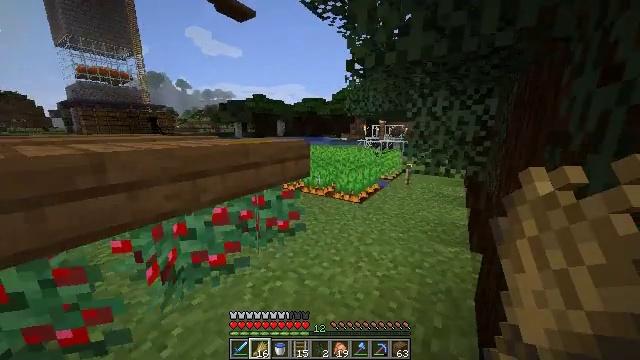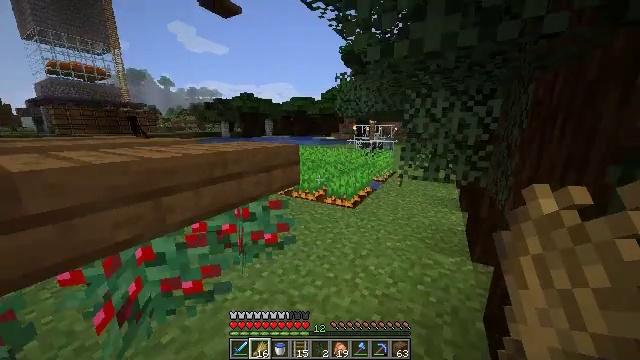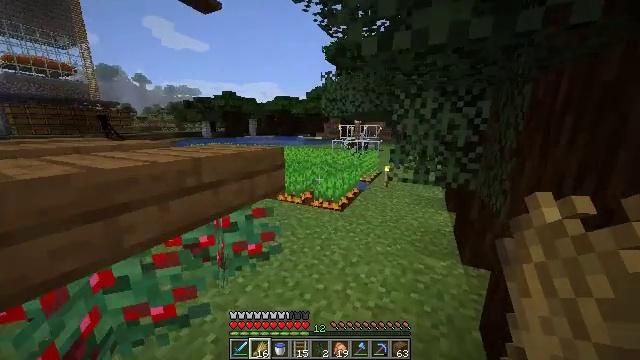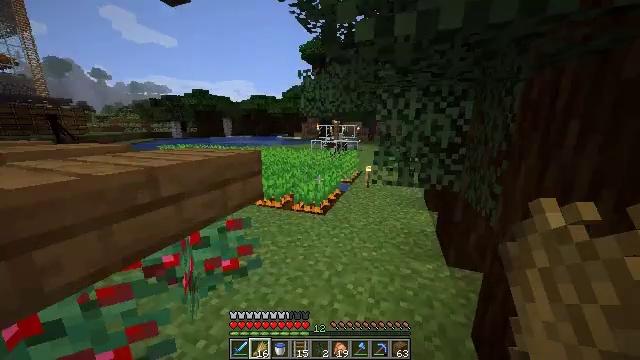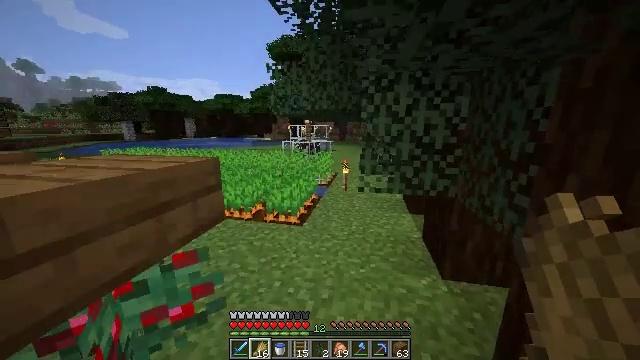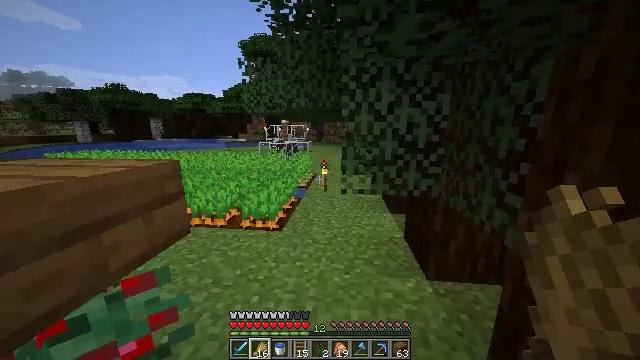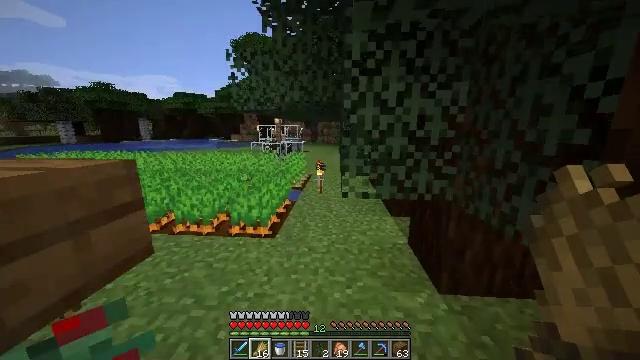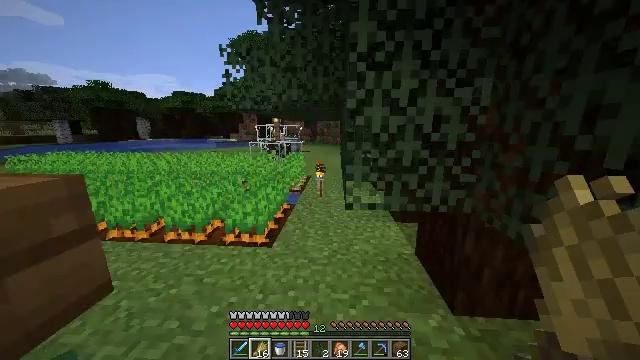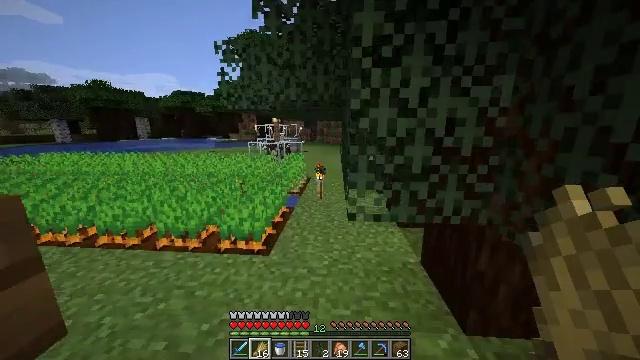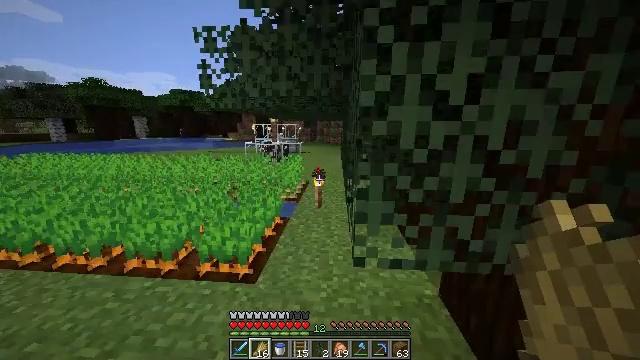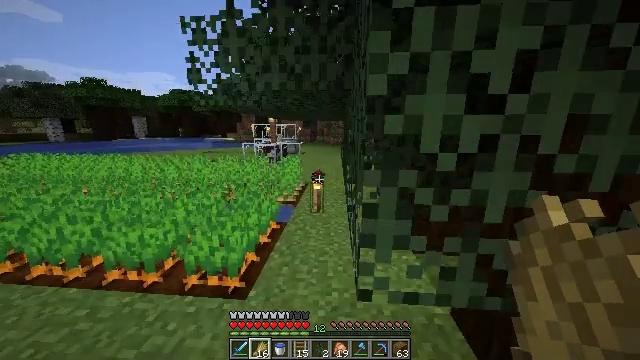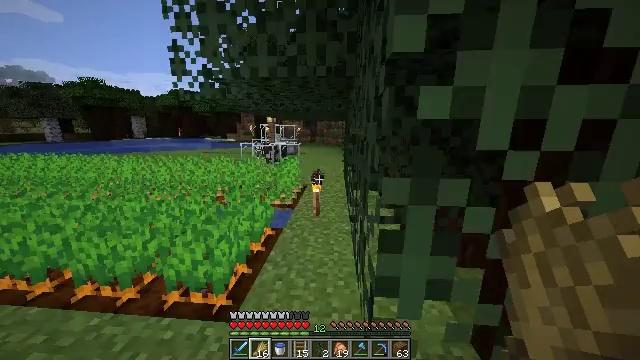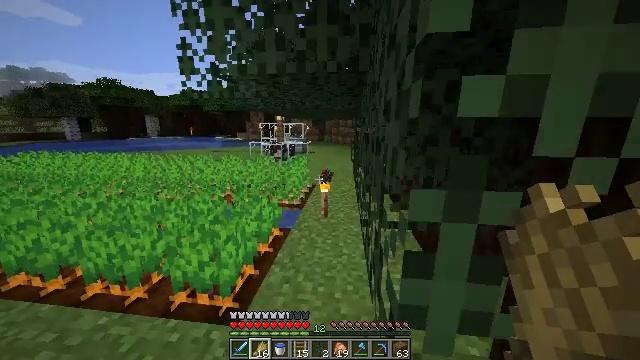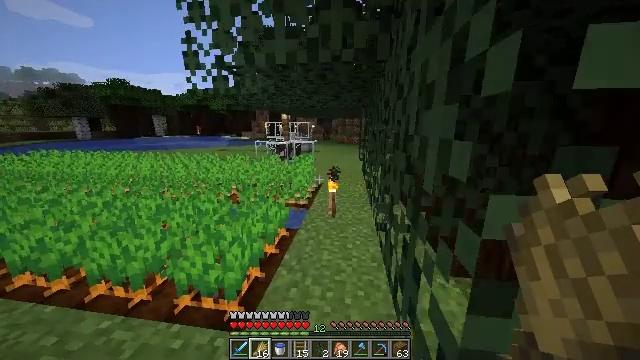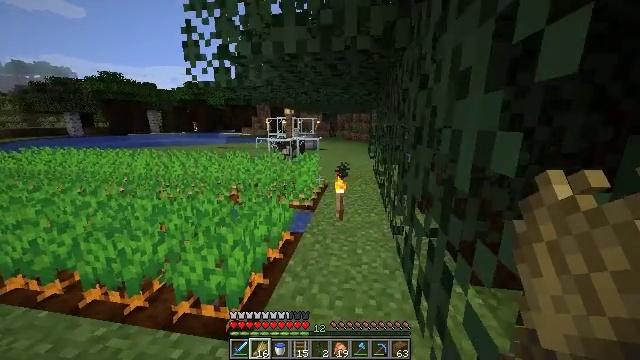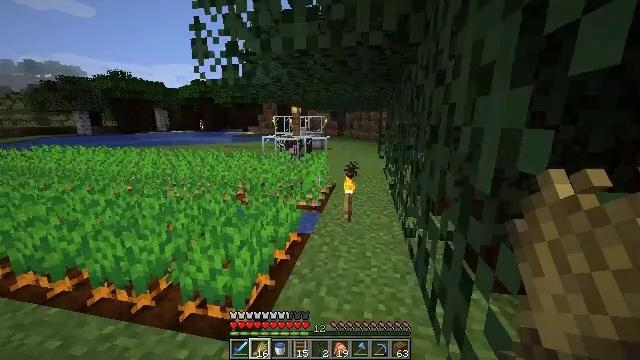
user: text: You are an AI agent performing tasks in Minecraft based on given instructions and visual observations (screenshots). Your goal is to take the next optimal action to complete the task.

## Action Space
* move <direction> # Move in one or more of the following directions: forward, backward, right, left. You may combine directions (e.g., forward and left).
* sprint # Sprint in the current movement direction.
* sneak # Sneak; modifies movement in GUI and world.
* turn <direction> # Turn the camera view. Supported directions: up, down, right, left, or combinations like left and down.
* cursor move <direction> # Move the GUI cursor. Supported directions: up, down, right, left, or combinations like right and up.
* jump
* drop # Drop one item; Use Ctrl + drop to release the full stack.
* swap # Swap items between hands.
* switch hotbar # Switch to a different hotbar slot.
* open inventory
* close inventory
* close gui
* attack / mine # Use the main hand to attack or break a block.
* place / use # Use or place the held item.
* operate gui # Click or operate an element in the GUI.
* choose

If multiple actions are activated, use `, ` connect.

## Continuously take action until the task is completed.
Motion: motion action
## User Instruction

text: Make a piston in the crafting grid.
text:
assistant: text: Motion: move forward, turn right
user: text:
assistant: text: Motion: move forward, turn right
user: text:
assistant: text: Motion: move forward, turn right
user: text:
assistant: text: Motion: move forward, sprint, turn right
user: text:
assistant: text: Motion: move forward, sprint, turn right
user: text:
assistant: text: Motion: move forward, sprint, turn right
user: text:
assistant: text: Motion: move forward
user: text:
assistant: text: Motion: move forward
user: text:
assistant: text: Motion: move forward
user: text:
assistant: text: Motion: move forward
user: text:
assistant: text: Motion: move forward, sprint
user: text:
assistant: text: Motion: move forward, sprint, turn left
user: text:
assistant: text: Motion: move forward, sprint, turn left
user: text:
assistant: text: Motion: move forward, sprint, turn left
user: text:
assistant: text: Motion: move forward, turn left
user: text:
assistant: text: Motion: move forward
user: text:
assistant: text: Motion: move forward
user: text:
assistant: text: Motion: move forward
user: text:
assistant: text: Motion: move forward
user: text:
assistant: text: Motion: move forward, turn right
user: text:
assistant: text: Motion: move forward, turn right
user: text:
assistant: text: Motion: move forward, sprint, turn right
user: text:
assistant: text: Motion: move forward, sprint
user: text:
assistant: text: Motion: move forward, sprint
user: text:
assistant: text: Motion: move forward, sprint
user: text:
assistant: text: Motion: move forward
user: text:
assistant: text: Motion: move forward, turn left
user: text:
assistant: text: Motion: move forward, turn left
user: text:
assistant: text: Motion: move forward
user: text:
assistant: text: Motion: move forward, sprint